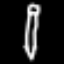
Label: pencil